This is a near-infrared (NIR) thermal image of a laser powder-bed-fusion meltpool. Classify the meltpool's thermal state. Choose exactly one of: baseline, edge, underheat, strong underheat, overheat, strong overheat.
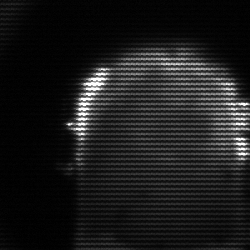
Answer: baseline